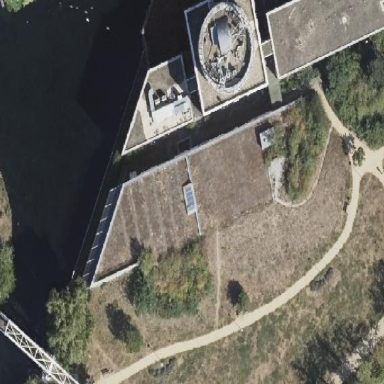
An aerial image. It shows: Hospital building with grass roof.